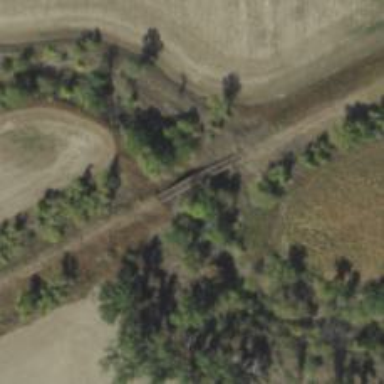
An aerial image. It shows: Disused railway.